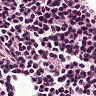
Metastatic tissue present: no